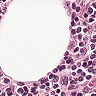
Metastatic tissue present: no